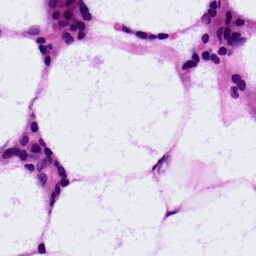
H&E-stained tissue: LymphNode